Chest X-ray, PA view. Patient: 57 years old, sex M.
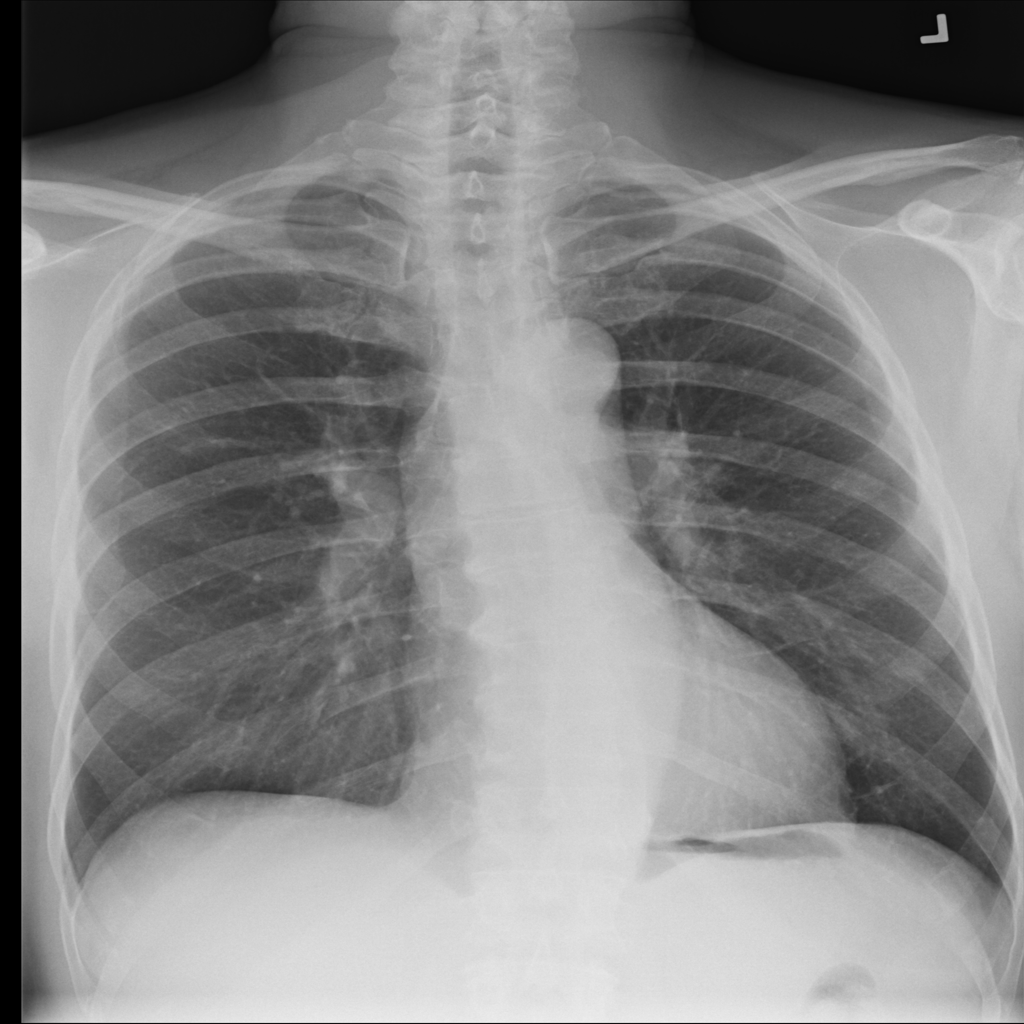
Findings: No Finding